Current action and preconditions to check: trajectory_clear

Your task: For each precondition in the list above, predict whether it will hold at this action.

Consider the current scene as observed from the mobile robot's camera, and analyze the predicted future states of all dynamic agents (e.g., people, animals, vehicles, or any moving entities) within the NEXT SECOND.

IMPORTANT: Only answer "very likely" if you are absolutely certain—based on strong, clear evidence—that a dynamic agent will violate the precondition in the predicted future state. Do NOT answer "very likely" for unlikely, ambiguous, or low-probability risks.

Ask yourself for each precondition: Is there a high probability, with clear and convincing evidence, that the predicted future states of any dynamic agent will interfere with the predicted future state of the currently executing action within the NEXT SECOND, causing that precondition to fail?

Assess the risk level based on these predictions. Use "likely" or "very likely" if motions create a clear risk of interference.

Use "neutral" or "improbable" if agents are nearby but their predicted paths are clearly diverging or non-conflicting.

Failure Risk Categories: "very improbable", "improbable", "neutral", "likely", "very likely"

Answer Format: Output ONLY the probability_of_failure value from these categories: "very improbable", "improbable", "neutral", "likely", "very likely"

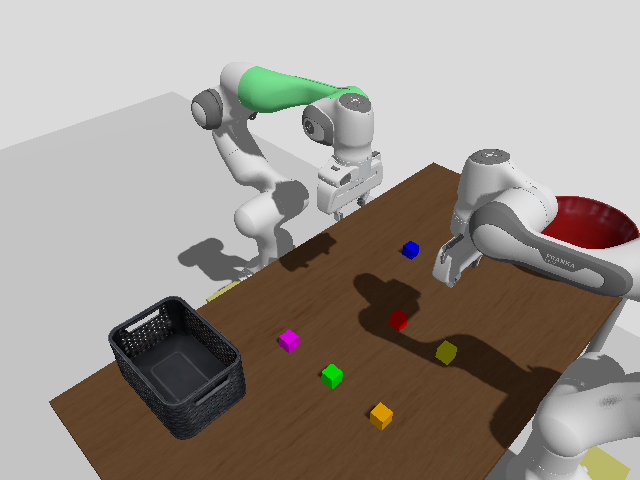

Answer: very improbable